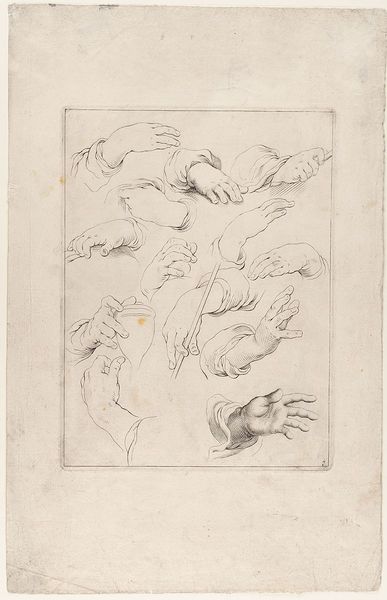
Titel: Handstudie, Blatt 7 aus der Folge 'Fondamenten der Teecken-Konst aerdigh geinvertaert door Abraham Bloemaert'
Künstler: Abraham Bloemaert
Standort: Hamburg
Institution: Museum für Kunst und Gewerbe Hamburg
Schlagwörter: akt, hand, haut, finger, skizze, zeichen, zeichnung, arm, bild, hände, figur, blatt, papier, studie, grafik, graphik, fotografie, photographie, druckgraphik, druckgrafik, stich, kupferstich, teile, anatomiestudie, handstudie, gerippt, figurenstudie, zeichenkunst, reproduktionen, bleisift, druckerzeugnisse, körper, körperteile, körpers, ornamentstich, vorlageblätter